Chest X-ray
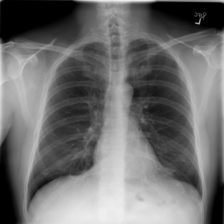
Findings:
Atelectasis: positive
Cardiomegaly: negative
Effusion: negative
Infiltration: negative
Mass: negative
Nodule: negative
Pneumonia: negative
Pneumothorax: negative
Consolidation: negative
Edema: negative
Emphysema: negative
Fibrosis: negative
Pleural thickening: negative
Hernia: negative